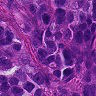
Metastatic tissue present: yes